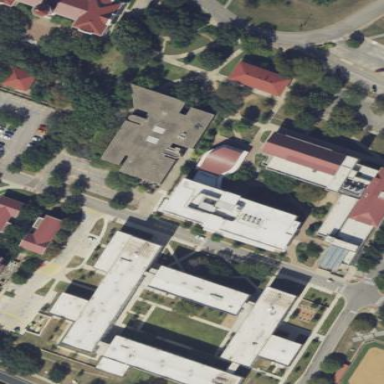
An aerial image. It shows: University building.